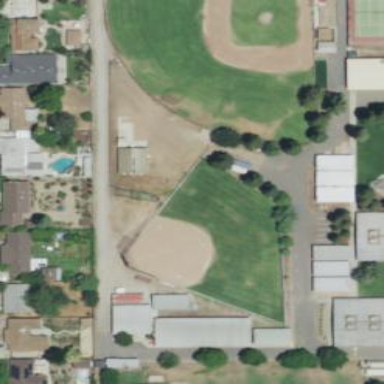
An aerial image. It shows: Baseball pitch for leisure land activities.